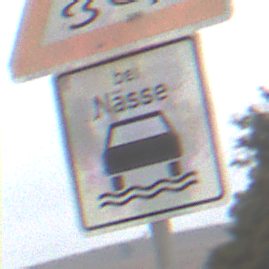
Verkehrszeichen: BeiNaesse
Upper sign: SchleuderOderRutschgefahr
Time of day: MorningAfternoon
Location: Outdoor (Nature)
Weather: Overcast
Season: NotSpecified
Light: Natural